Question: I know I can set a hint text for an EditText.
And currently, I just use space to separate 2 hints. However, the right hint text does not align to right of EditText.
'''
<EditText
android:layout_width="match_parent"
android:layout_height="wrap_content"
android:textSize="30sp"
android:hint="LEFT RIGHT" />
'''
What I want is as following style:

How can make one hint on left and another hint on right for a single EditText?
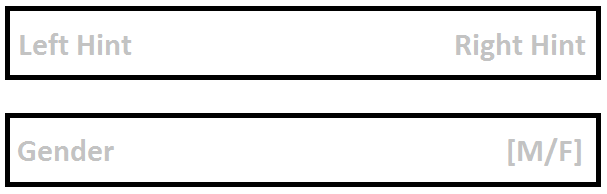
Answer: Hi your issue is very interesting. In the source code of EditText you can see that hint is only CharSequence. There is no possible to set double hint. But you can create your own view which allow this. Look at my solution. Is very easy and it works.
two_hints_edit_text.xml
'''
<?xml version="1.0" encoding="utf-8"?>
<merge xmlns:android="http://schemas.android.com/apk/res/android"
android:orientation="vertical"
android:layout_gravity="center_vertical"
android:layout_width="match_parent"
android:layout_height="wrap_content">
<EditText
android:layout_width="match_parent"
android:layout_height="wrap_content"
android:id="@+id/non_active_edit_text"
android:focusable="false"
android:gravity="right|center_vertical"
android:hint="Right"
android:paddingTop="4dp"
android:background="@null"/>
<EditText
android:layout_width="match_parent"
android:layout_height="wrap_content"
android:id="@+id/active_edit_text"
android:hint="Left"
android:layout_gravity="center_horizontal"/>
</merge>
'''
EditTextWithTwoHints.java file
'''
public class EditTextWithTwoHints extends RelativeLayout{
EditText activeField;
EditText nonActiveEditText;
final CharSequence hint;
public EditTextWithTwoHints(Context context, AttributeSet attrs) {
super(context, attrs);
LayoutInflater.from(context).inflate(R.layout.two_hints_edit_text, this);
activeField = (EditText)findViewById(R.id.active_edit_text);
nonActiveEditText = (EditText)findViewById(R.id.non_active_edit_text);
hint = nonActiveEditText.getHint();
activeField.addTextChangedListener(new TextWatcher() {
@Override
public void beforeTextChanged(CharSequence s, int start, int count, int after) {
}
@Override
public void onTextChanged(CharSequence s, int start, int before, int count) {
nonActiveEditText.setHint(s.length() !=0 ? "" : hint);
}
@Override
public void afterTextChanged(Editable s) {
}
});
}
}
'''
Example on use in xml
'''
<you.package.EditTextWithTwoHints
android:layout_width="match_parent"
android:layout_height="wrap_content"
android:id="@+id/textView"
android:layout_alignParentTop="true"
android:layout_alignParentLeft="true"
android:layout_alignParentStart="true"/>
'''
Additionally you can create your own attribute to make your view more friendly to use.